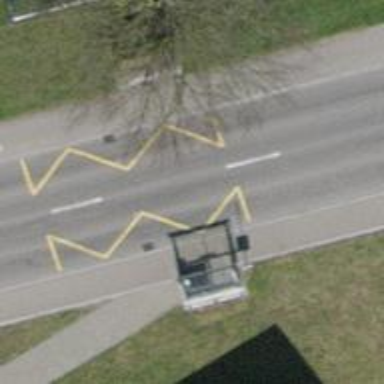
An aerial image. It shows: Public transport stop position.